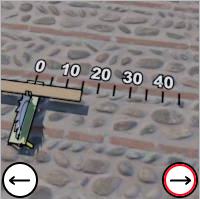
Task: length
Answer: 15
First scale value: 10.0